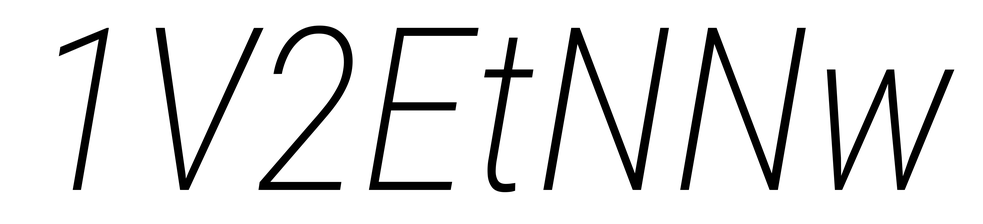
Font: Roboto-Italic_Condensed_ExtraLight_Italic